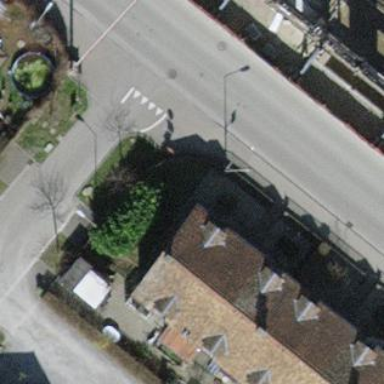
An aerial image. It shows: Terrace building.